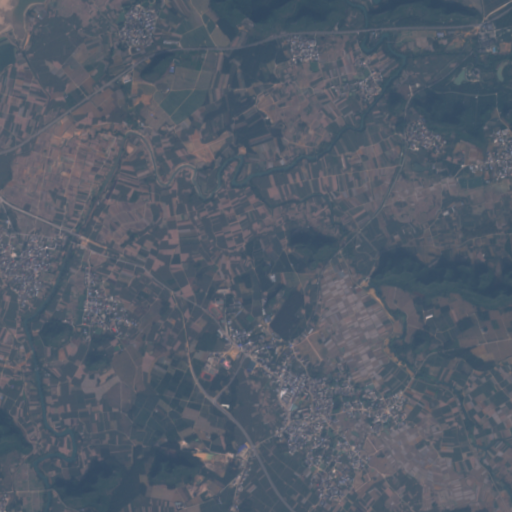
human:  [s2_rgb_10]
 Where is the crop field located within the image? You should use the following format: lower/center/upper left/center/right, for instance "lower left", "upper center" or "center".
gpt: The crop field is located in the lower right of the image.
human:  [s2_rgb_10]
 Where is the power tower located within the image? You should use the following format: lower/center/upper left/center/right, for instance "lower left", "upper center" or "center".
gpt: The power tower is located in the upper right of the image.
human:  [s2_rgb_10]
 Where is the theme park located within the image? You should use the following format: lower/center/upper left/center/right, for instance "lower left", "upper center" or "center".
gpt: The theme park is located in the upper right of the image.
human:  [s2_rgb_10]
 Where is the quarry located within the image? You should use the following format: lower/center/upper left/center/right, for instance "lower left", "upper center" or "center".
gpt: There is no quarry in the image.